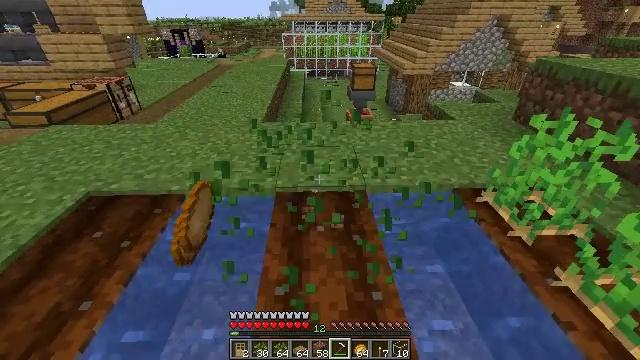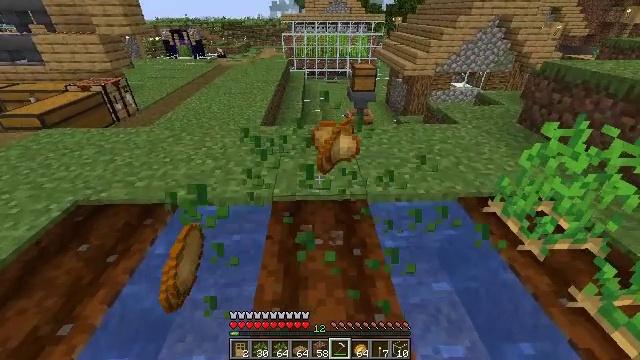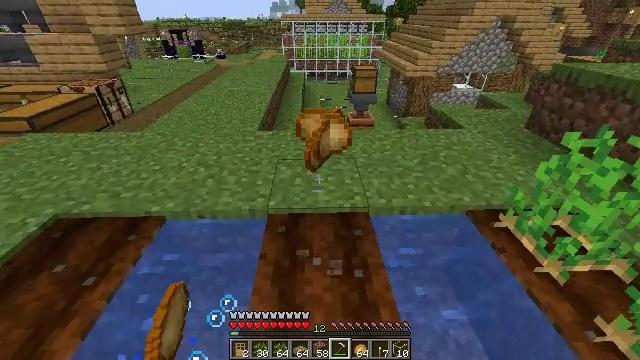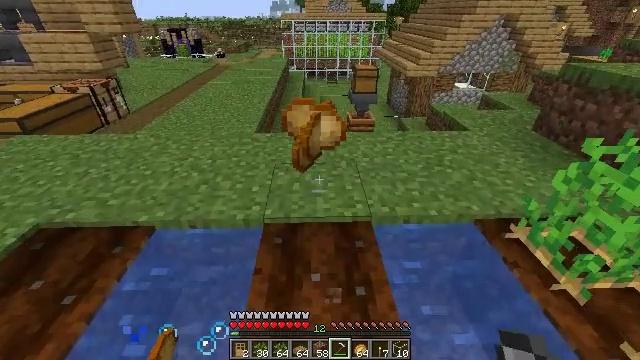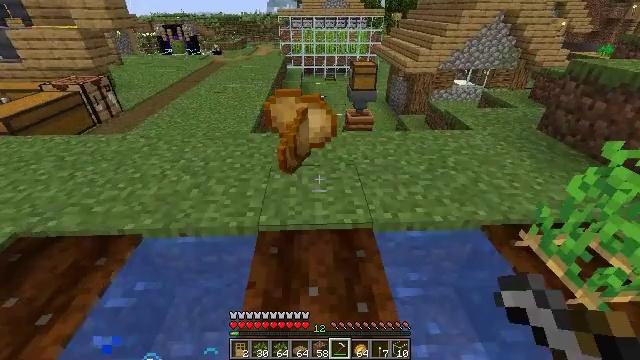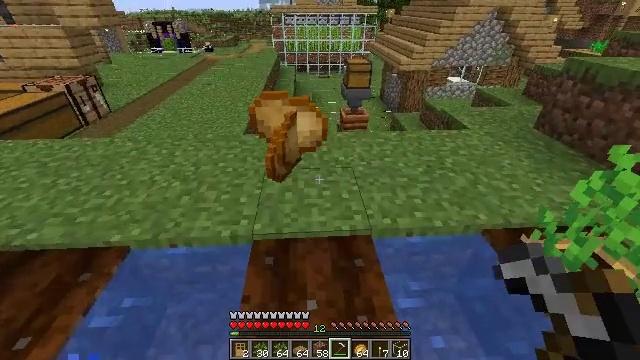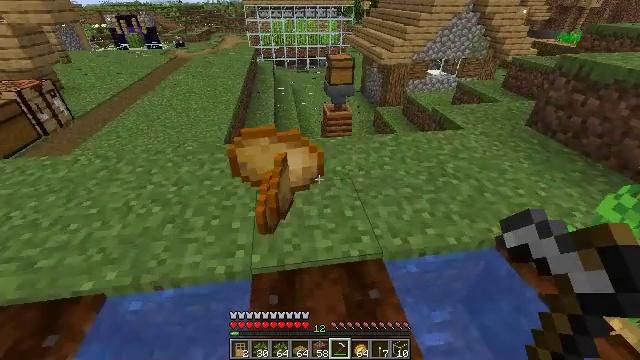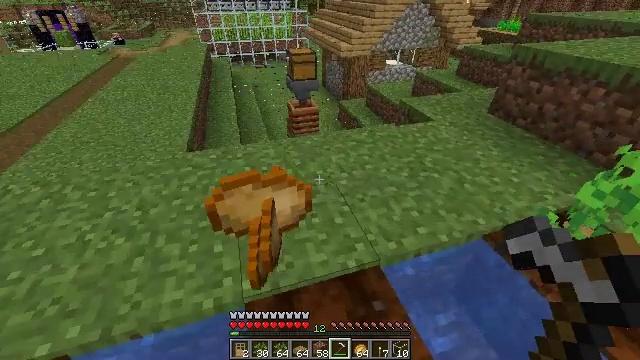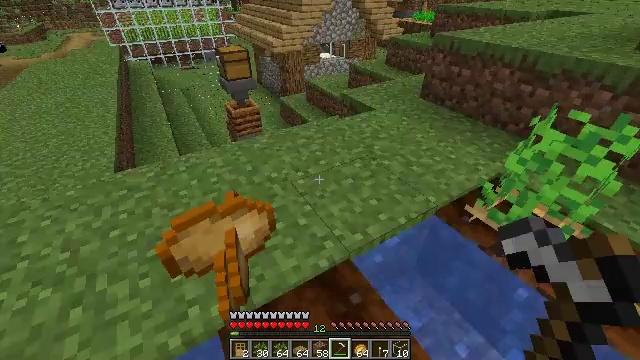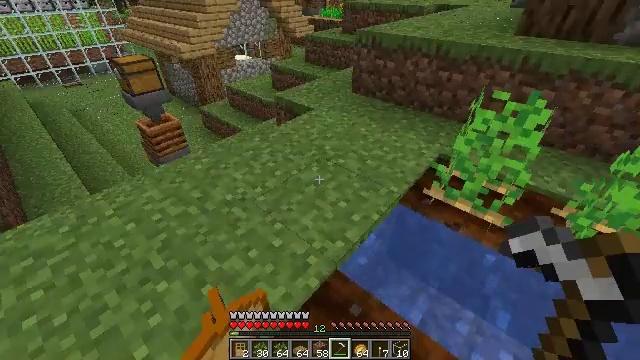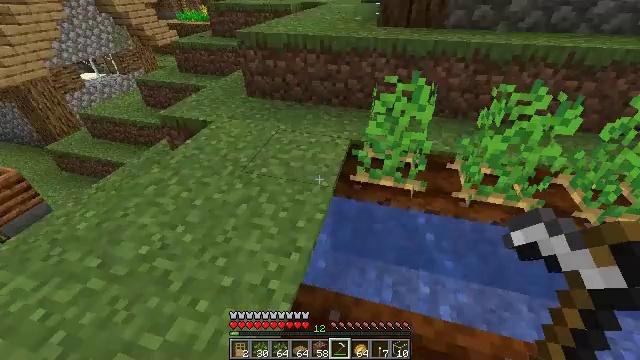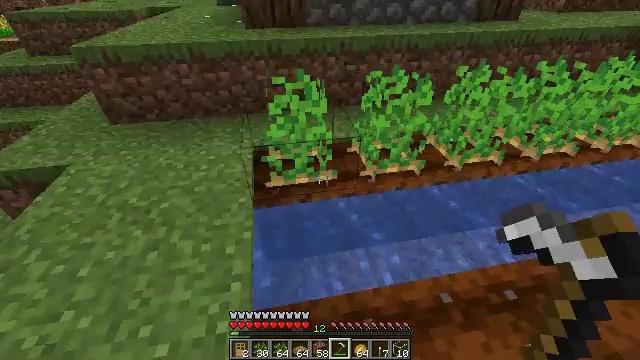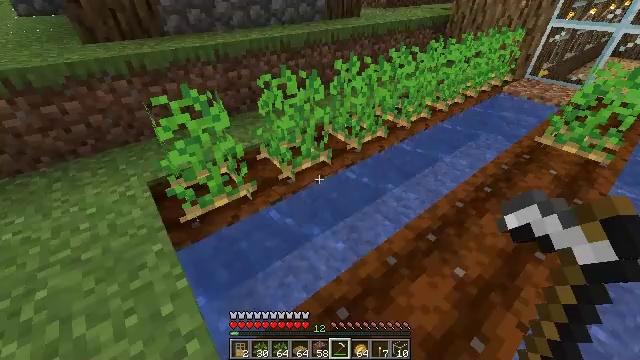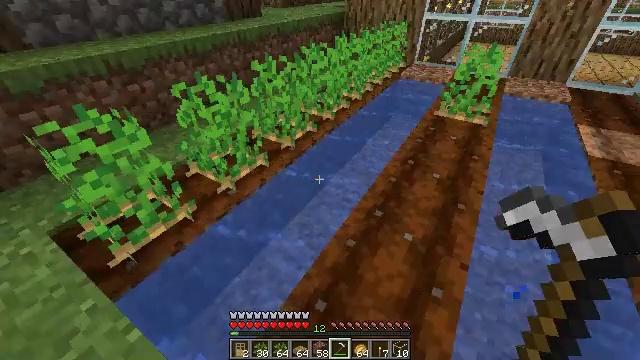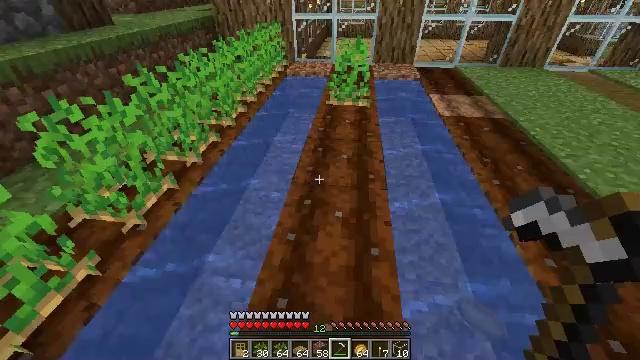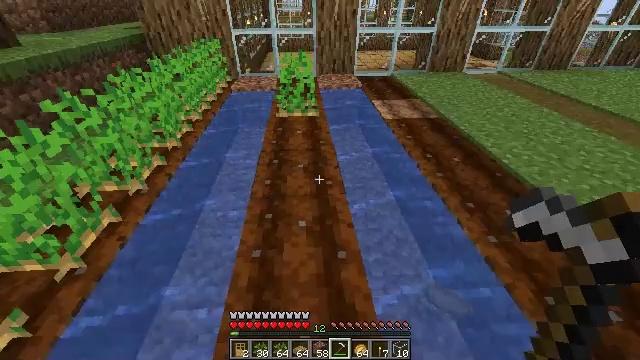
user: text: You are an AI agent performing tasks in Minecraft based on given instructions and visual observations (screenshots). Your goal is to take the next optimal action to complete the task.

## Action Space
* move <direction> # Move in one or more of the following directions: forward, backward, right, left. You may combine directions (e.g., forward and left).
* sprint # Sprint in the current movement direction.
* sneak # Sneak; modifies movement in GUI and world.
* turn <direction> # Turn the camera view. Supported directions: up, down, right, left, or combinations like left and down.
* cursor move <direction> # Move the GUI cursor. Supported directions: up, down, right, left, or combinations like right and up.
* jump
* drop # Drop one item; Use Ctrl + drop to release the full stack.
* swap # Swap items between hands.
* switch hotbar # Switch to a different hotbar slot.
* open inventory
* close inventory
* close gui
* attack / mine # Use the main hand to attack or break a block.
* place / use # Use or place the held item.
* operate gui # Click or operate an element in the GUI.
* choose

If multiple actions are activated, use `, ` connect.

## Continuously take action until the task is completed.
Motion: motion action
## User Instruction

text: Gather potatoes by left-clicking.
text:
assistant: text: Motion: move forward
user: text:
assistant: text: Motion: move forward
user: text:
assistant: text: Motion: move forward
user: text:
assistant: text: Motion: move forward
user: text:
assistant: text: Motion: move forward and move left, turn right
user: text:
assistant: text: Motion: move forward and move left, turn right and down
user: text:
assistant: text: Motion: move forward and move left, turn right and down
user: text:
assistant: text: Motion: move forward and move left, turn right
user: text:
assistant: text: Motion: move forward and move left, turn right
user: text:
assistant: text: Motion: move forward and move left, turn right
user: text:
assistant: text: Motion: move forward and move left, turn right
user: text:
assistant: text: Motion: move left, turn right
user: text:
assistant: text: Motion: turn right
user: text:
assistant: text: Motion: turn right
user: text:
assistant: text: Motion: turn right and up
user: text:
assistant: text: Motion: turn up
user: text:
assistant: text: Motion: turn up
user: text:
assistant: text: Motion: turn up
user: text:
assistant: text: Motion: move forward, turn up
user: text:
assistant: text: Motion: move forward
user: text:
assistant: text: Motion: move forward
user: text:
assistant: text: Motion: move forward
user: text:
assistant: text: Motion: move forward
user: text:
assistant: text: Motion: move forward
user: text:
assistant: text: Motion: move forward
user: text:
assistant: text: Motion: move forward, turn left
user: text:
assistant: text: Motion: move forward, turn left
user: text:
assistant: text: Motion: move forward, turn left
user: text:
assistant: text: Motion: move forward, attack / mine
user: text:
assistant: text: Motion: attack / mine